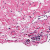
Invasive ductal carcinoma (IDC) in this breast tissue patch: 0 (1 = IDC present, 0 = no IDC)